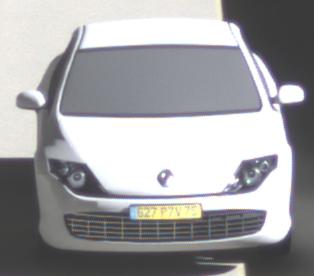
Make: Renault
Model: Laguna Coupé TCe 170
Detailed model: Laguna (III) Coupé
Model produced from: 2010/11
Model produced until: 2011/05
Doors: 2
Color: white
Road condition: dry road
Daytime: morning or afternoon
Contrast: high contrast